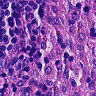
Metastatic tissue present: no